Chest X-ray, AP view. Patient: 37 years old, sex M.
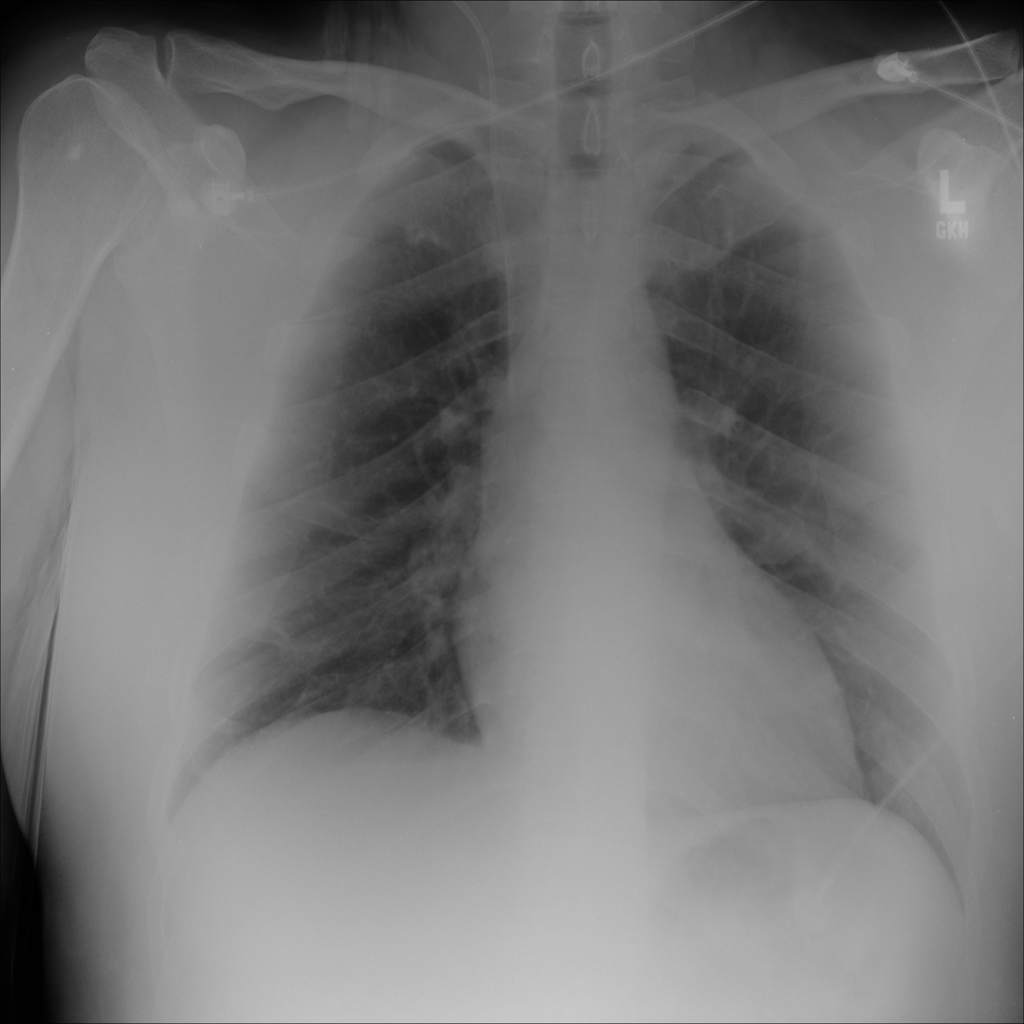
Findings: No Finding